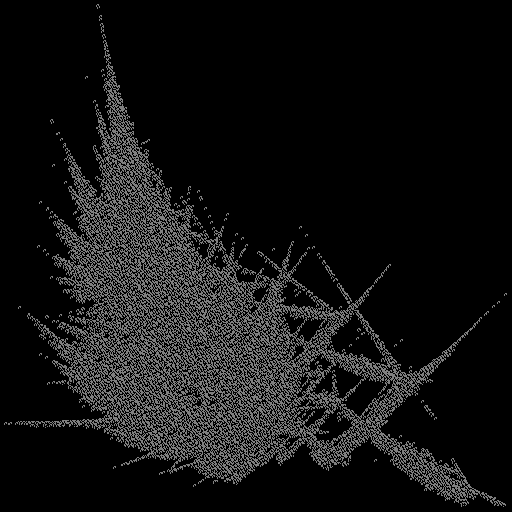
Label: turbanshell